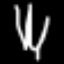
Label: fork